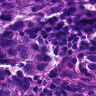
Metastatic tissue present: yes